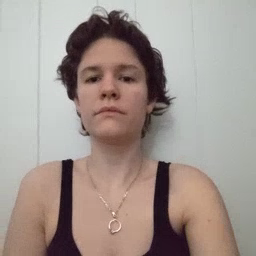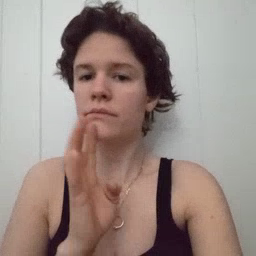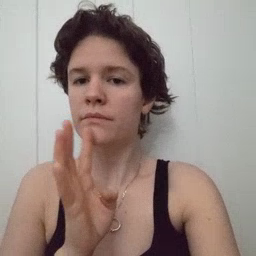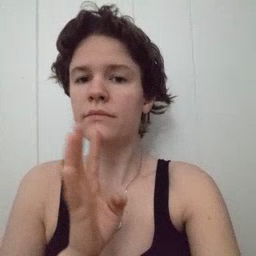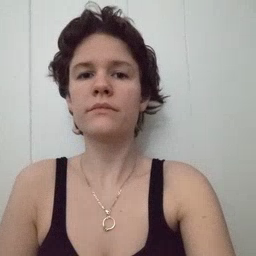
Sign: talk